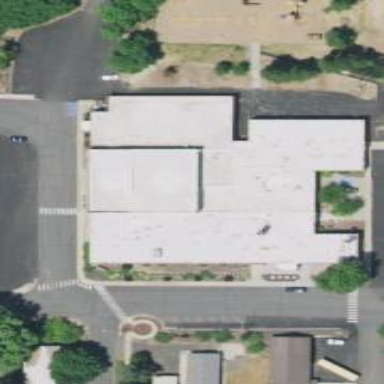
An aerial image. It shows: School building.